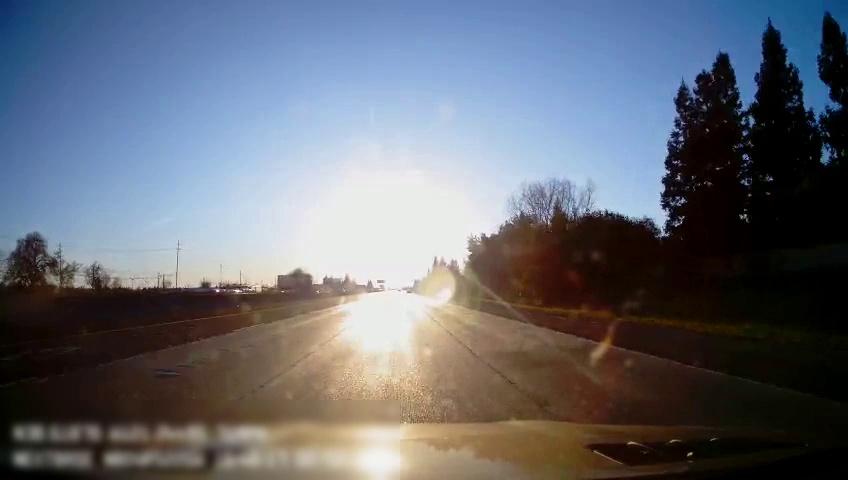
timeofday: Day
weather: Sunny
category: Drivable Space
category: Lanes | Alternate Lane
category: Lanes | Alternate Lane
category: Lanes | Current Lane
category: Lanes | Alternate Lane